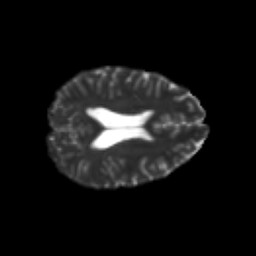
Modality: T2w
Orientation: axial
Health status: healthy
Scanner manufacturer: philips
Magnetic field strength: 3 T
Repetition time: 6.964 s
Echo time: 0.092 s